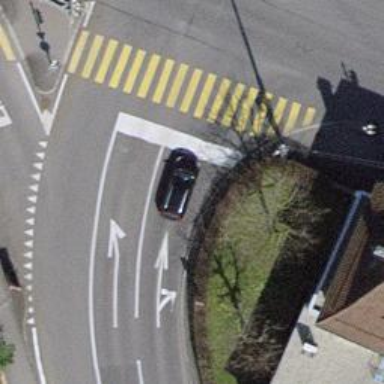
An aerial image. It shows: Road with traffic signals controlling the flow of traffic.